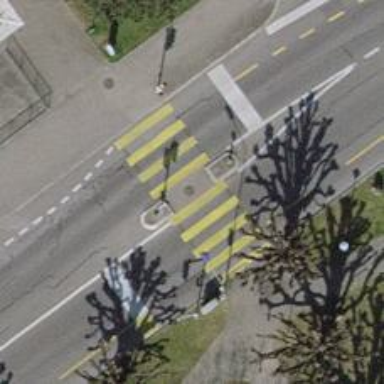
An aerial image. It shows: Crossing with traffic signals and central island.